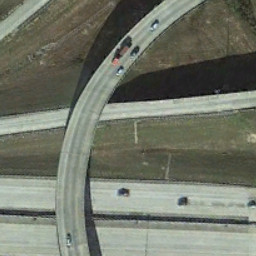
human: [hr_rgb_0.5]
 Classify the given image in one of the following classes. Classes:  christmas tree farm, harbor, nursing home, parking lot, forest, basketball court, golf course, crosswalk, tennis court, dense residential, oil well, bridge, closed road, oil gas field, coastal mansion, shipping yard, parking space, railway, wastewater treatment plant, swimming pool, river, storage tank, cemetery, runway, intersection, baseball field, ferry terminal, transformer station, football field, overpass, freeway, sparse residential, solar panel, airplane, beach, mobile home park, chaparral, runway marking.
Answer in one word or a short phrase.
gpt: overpass